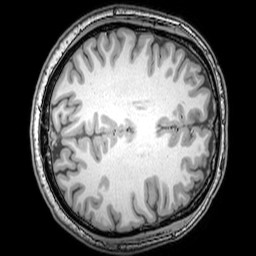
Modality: T1w
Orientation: axial
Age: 23
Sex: male
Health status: healthy
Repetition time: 0.081 s
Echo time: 0.037 s